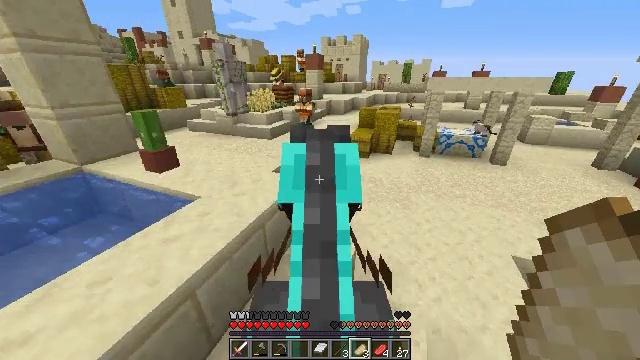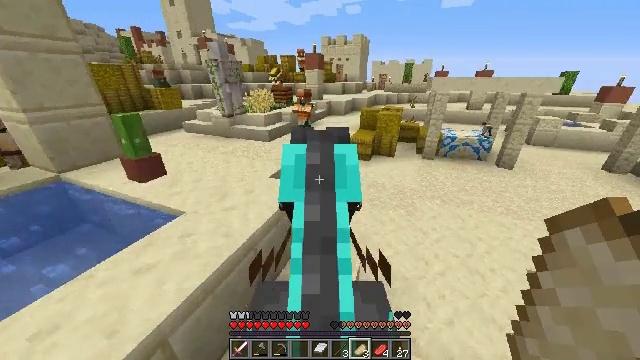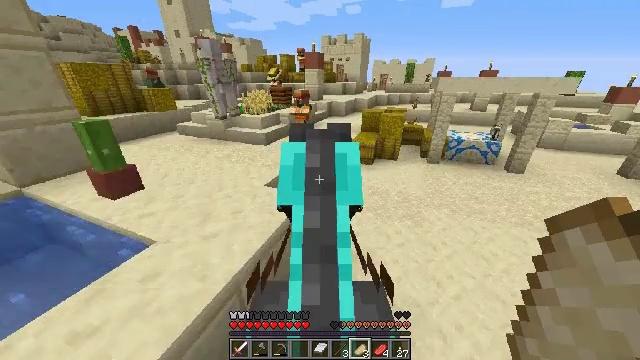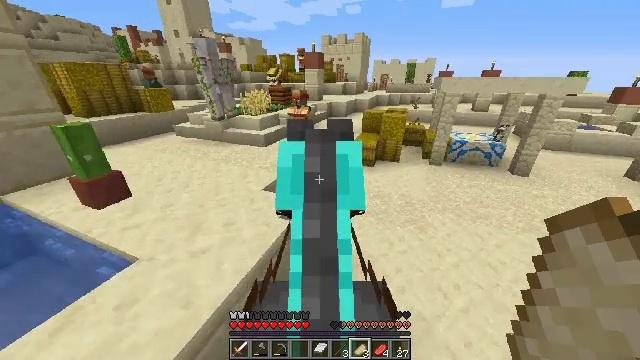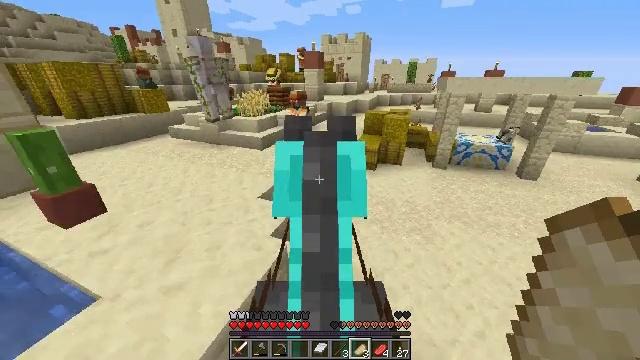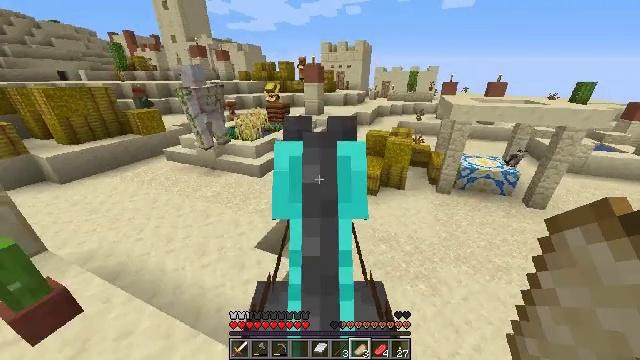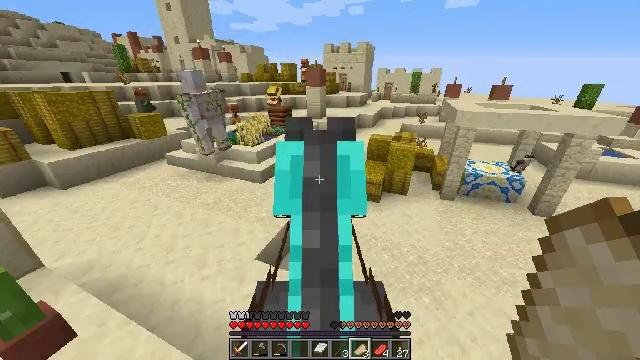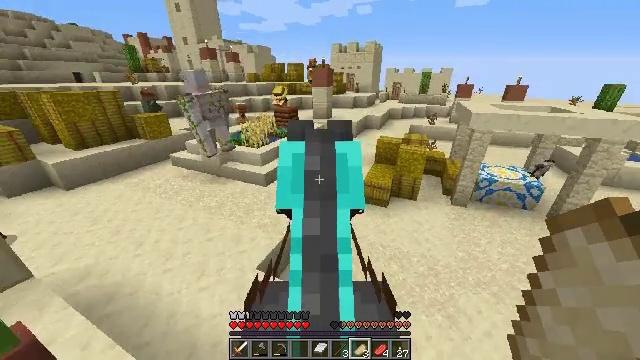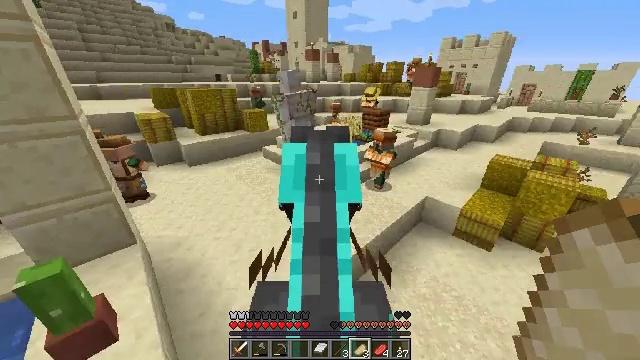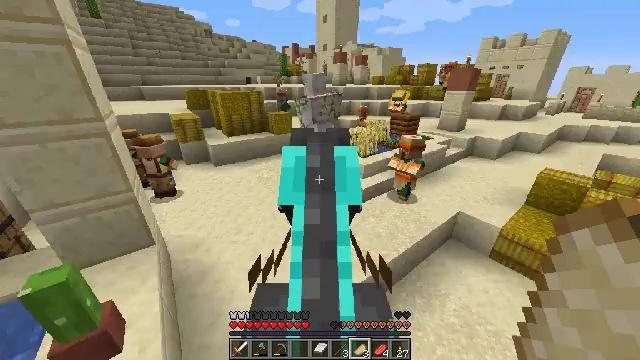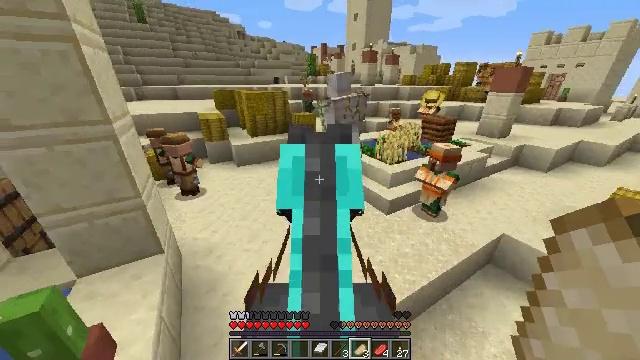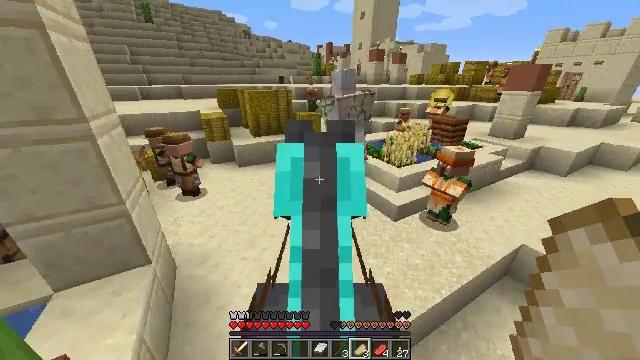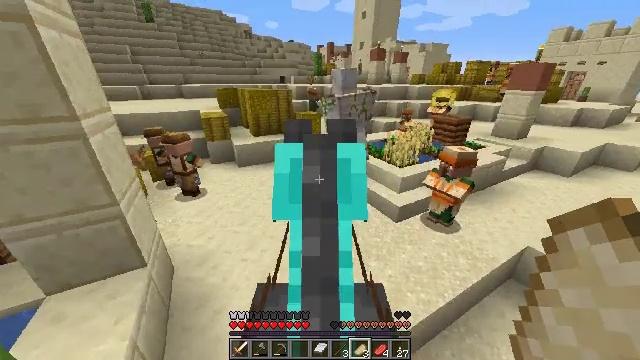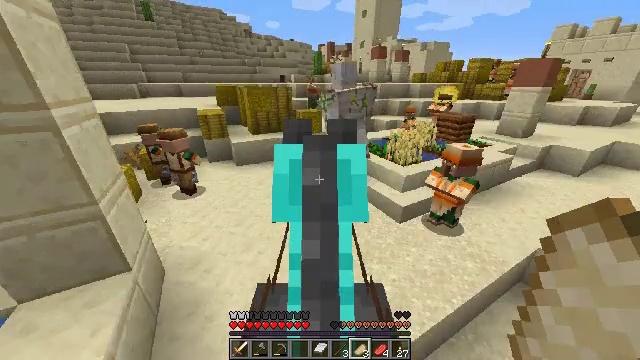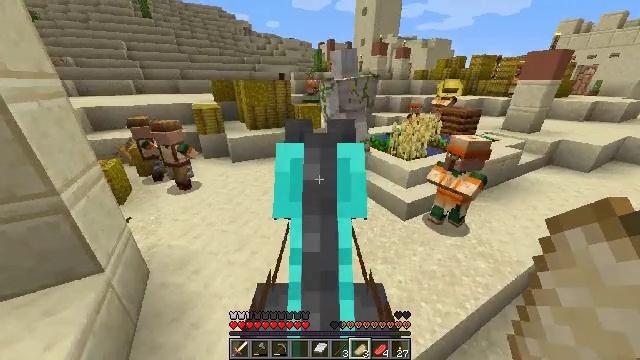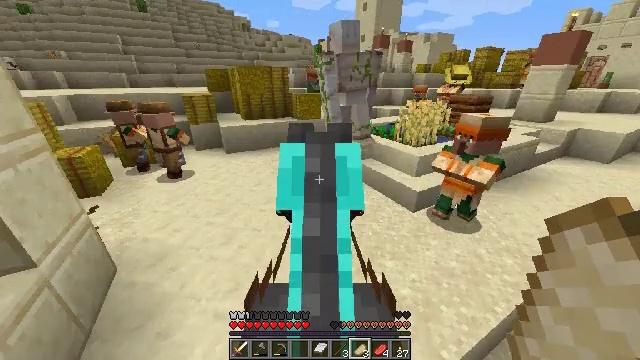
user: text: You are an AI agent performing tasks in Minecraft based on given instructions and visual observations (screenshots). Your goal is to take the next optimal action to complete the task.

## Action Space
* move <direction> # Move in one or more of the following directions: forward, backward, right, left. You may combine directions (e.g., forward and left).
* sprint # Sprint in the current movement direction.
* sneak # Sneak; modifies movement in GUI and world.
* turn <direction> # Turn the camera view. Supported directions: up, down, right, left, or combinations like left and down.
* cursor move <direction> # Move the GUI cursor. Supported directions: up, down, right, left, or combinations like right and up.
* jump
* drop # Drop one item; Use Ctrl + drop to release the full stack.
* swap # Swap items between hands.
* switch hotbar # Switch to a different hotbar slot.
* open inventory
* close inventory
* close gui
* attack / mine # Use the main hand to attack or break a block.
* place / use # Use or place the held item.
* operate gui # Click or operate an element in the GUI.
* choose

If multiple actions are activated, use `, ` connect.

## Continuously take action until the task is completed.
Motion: motion action
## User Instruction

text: Harvest the cactus plant.
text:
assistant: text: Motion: move forward, sprint
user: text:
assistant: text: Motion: move forward, sprint
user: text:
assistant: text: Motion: move forward, sprint
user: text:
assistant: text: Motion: move forward, sprint
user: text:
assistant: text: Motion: move forward, sprint
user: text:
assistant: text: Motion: move forward, sprint, turn left
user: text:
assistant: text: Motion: move forward, sprint, turn left
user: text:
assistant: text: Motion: move forward, sprint, turn left
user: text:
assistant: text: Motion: move forward, sprint, turn left
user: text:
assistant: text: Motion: move forward, sprint, turn left
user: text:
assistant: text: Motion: move forward, sprint, turn left
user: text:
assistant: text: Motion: move forward, sprint
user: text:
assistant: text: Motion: move forward, sprint
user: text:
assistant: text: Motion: move forward, sprint
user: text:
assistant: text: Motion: move forward, sprint
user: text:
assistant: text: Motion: move forward, sprint
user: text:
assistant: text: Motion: move forward, sprint, turn right
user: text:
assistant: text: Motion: move forward, sprint, turn right
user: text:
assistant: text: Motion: move forward, sprint, turn right
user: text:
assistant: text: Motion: move forward, sprint, turn right
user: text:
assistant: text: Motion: move forward, sprint
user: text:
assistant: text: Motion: move forward, sprint, turn right
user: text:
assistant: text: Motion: move forward, sprint, turn right
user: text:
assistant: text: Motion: move forward, sprint, turn right
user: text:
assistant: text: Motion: move forward, sprint, turn right
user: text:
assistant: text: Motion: move forward, sprint
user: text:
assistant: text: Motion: move forward, sprint
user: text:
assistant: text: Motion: move forward, sprint
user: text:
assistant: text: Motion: move forward, sprint
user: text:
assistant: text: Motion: move forward, sprint